Current action and preconditions to check: trajectory_clear

Your task: For each precondition in the list above, predict whether it will hold at this action.

Consider the current scene as observed from the mobile robot's camera, and analyze the predicted future states of all dynamic agents (e.g., people, animals, vehicles, or any moving entities) within the NEXT SECOND.

IMPORTANT: Only answer "very likely" if you are absolutely certain—based on strong, clear evidence—that a dynamic agent will violate the precondition in the predicted future state. Do NOT answer "very likely" for unlikely, ambiguous, or low-probability risks.

Ask yourself for each precondition: Is there a high probability, with clear and convincing evidence, that the predicted future states of any dynamic agent will interfere with the predicted future state of the currently executing action within the NEXT SECOND, causing that precondition to fail?

Assess the risk level based on these predictions. Use "likely" or "very likely" if motions create a clear risk of interference.

Use "neutral" or "improbable" if agents are nearby but their predicted paths are clearly diverging or non-conflicting.

Failure Risk Categories: "very improbable", "improbable", "neutral", "likely", "very likely"

Answer Format: Output ONLY the probability_of_failure value from these categories: "very improbable", "improbable", "neutral", "likely", "very likely"

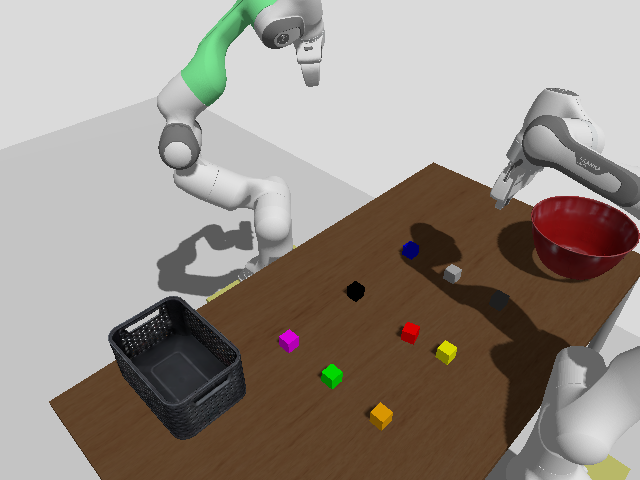

Answer: very improbable